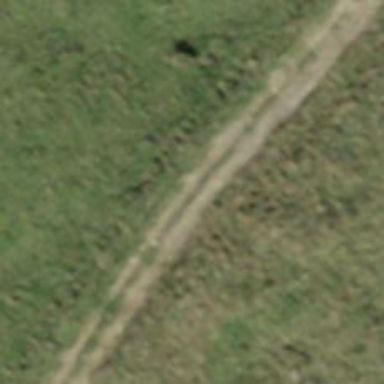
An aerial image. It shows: Track road.